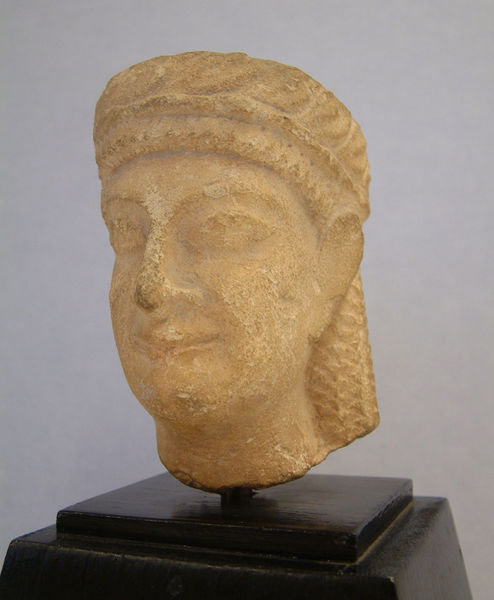
Titel: Head of a Victor
Standort: Amherst (Massachusetts, USA)
Institution: Mead Art Museum, Amherst College
Schlagwörter: beige, hat, king, black, face, female, hair, nose, old, portrait, woman, yellow, brown, african, greek, man, roman, stone, ear, head, eyes, prince, stand, bust, brow, mouth, scarf, smile, model, photo, plaster, sculpture, statue, happy, ancient, neck, antique, history, rome, ears, museum, lips, persian, stylized, eyebrows, carving, pedestal, egyptian, stein, sockel, exhibition, egypt, eygpt, braid, k, hear, büste, exhibit, kopf, brows, worn, emporer, clay, braids, middle east, carve, ancient greece, big ears, sandstone, cesar, ceasar, greej, wicked old, minoan, crete, large ears, achent, mesopotamia, carved stone